Ключ $К$ периодически замыкают на время $\tau_1=1\cdot 10^{-3} ~с$ и размыкают на $\tau_2=20 \cdot 10^{-3} ~с$ (см. рис).
При какой частоте переключений стрелка амперметра практически не дрожит?
Какой ток показывает амперметр магнитоэлектрической системы? Внутренне сопротивление батареи и сопротивление амперметра пренебрежимо малы, $R= 100 ~Ом, C=10 ~мкФ, U_0=10~ В$.
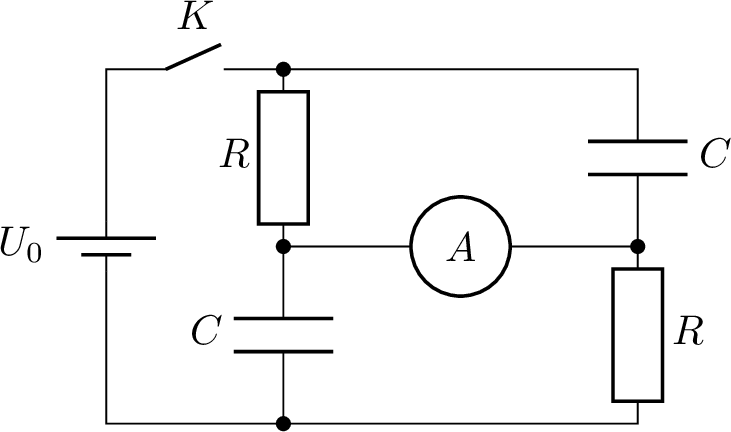
Темы:
T, Электричество, Цепь с конденсатором, Всероссийские, Цепь с резистором, Амперметр